Question: Issue here that I am having is that when I try to build a plugin by configured ant launch configuration it give me error about not founding java folder where this java folder exists. And really it does, I checked :)
This is my project structure:

So... Time for error code now.
'''
Buildfile: C:\Users\Mateusz\Desktop\Java\OpenFire\openfire\build\build.xml
plugin:
[delete] Deleting directory C:\Users\Mateusz\Desktop\Java\OpenFire\openfire\work\plugins-dev\PPMAntiSpamPlugin
[mkdir] Created dir: C:\Users\Mateusz\Desktop\Java\OpenFire\openfire\work\plugins-dev\PPMAntiSpamPlugin
[mkdir] Created dir: C:\Users\Mateusz\Desktop\Java\OpenFire\openfire\work\plugins-dev\PPMAntiSpamPlugin\target
[mkdir] Created dir: C:\Users\Mateusz\Desktop\Java\OpenFire\openfire\work\plugins-dev\PPMAntiSpamPlugin\target\classes
[trycatch] Caught exception: srcdir "C:\Users\Mateusz\Desktop\Java\OpenFire\openfire\src\plugins\PPMAntiSpamPlugin\src\java" does not exist!
[echo] Error building plugin: PPMAntiSpamPlugin. Exception:
[echo] C:\Users\Mateusz\Desktop\Java\OpenFire\openfire\build\build.xml:1324: srcdir "C:\Users\Mateusz\Desktop\Java\OpenFire\openfire\src\plugins\PPMAntiSpamPlugin\src\java" does not exist!
openfireHome:
adminPlugin:
spank:
BUILD SUCCESSFUL
Total time: 1 second
'''
Ideas? Suggestions? Any one want a beer?
I user default build.xml from openfire source to build by plugins.
link to it on pastebin: <URL>
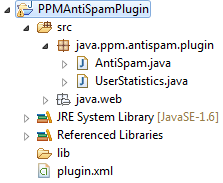
Answer: I had the same problem. I figured it out by following these steps:
1. I copied a inbuilt plugin(ex. subscription or presence plugin) from openfire src/plugins and then edited .java and plugin.xml files.(I edited existing one because of using exact structure of openfire plugin)
2. I past this new plugin again with name "myplugin" in openfire src/plugins.
now my project looks like

1. Now I added this plugin in build path from folder java (This step I was missing ..I think same issue with you)
4.Now in ant view of build.xml I run clear (to clear target and work folder).
5.Now I run plugins in ant view to build my new plugin.
if no compilation error in your plugin at building time then you will find the jar of your plugin in target/plugin folder.